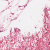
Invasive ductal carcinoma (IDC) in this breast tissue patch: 0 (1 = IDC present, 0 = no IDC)